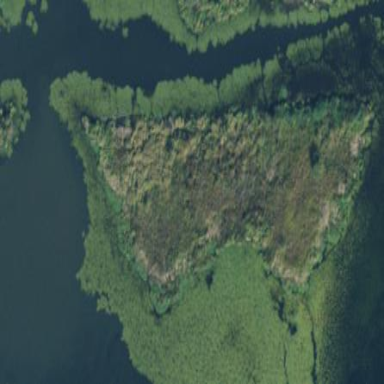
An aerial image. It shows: Islet in swampy wetland area.